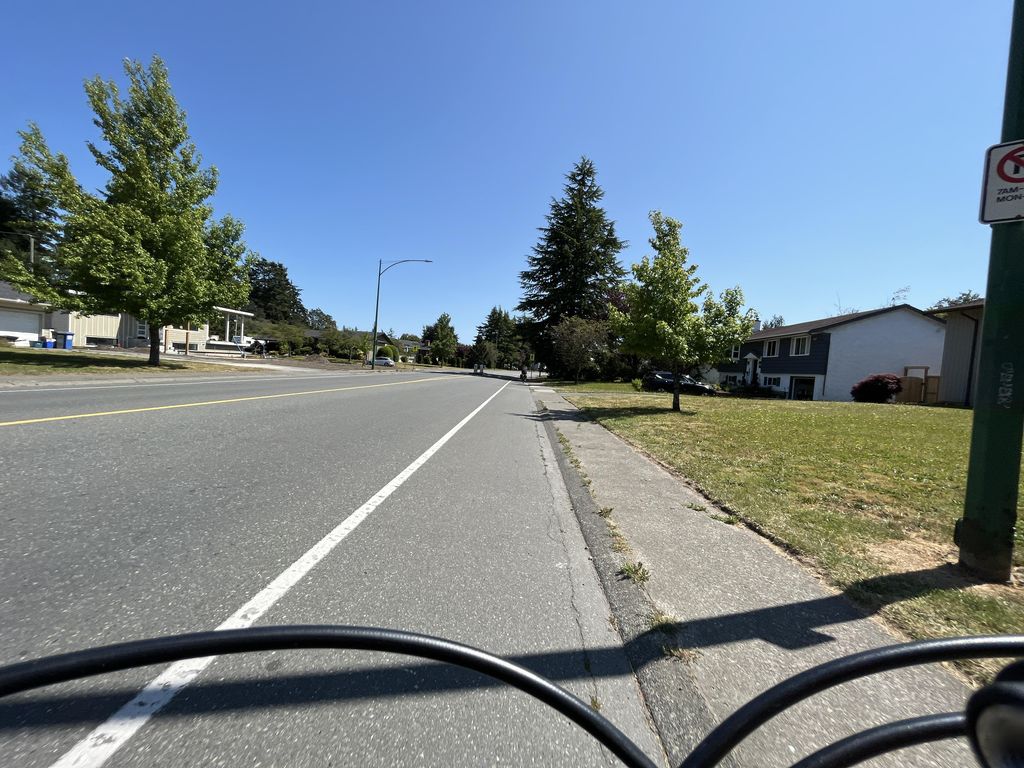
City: victoria